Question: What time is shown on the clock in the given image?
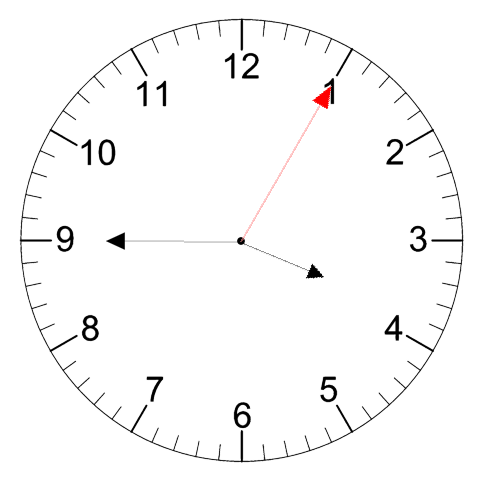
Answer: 03:45:05